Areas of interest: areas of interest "Basketball Arena"
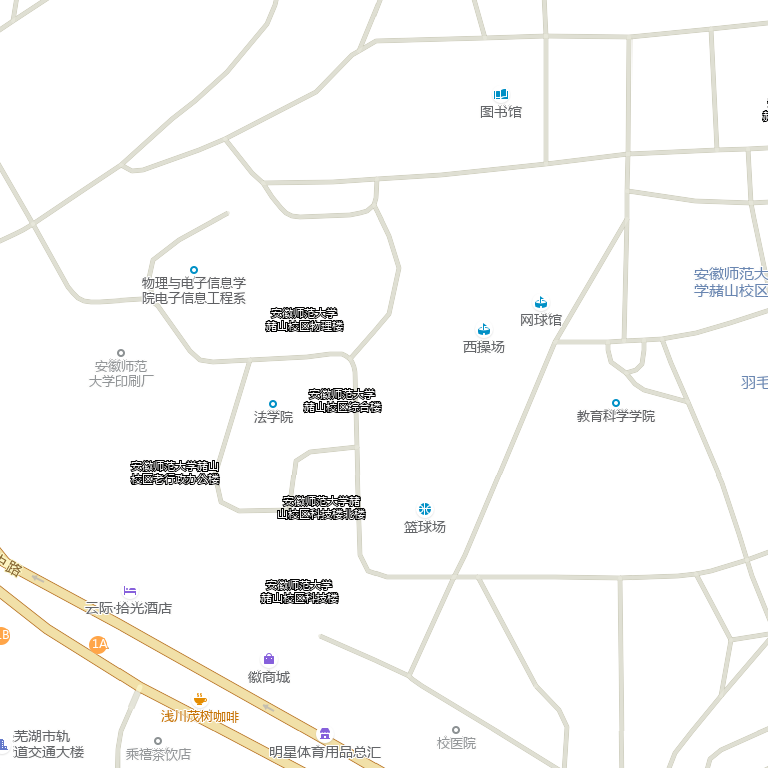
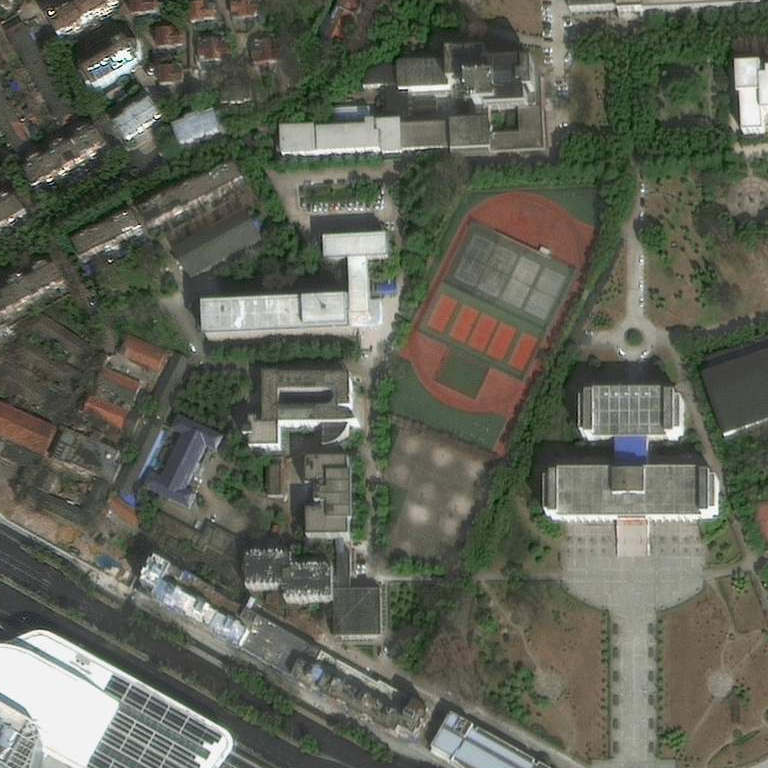